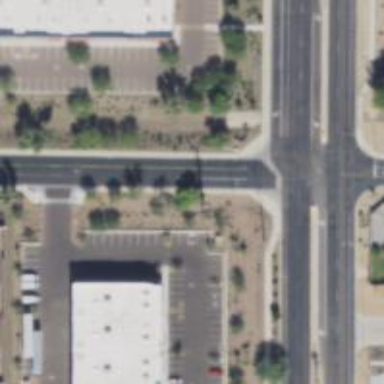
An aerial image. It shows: Solid stop line on the road marking.